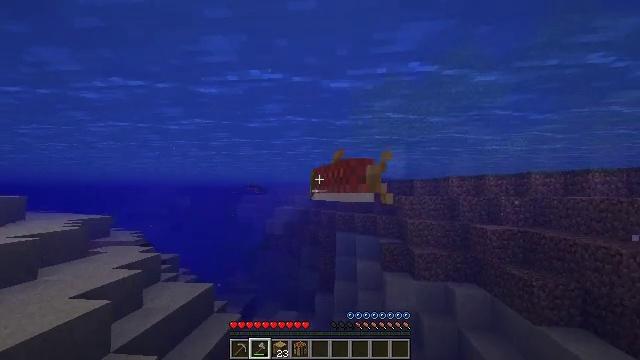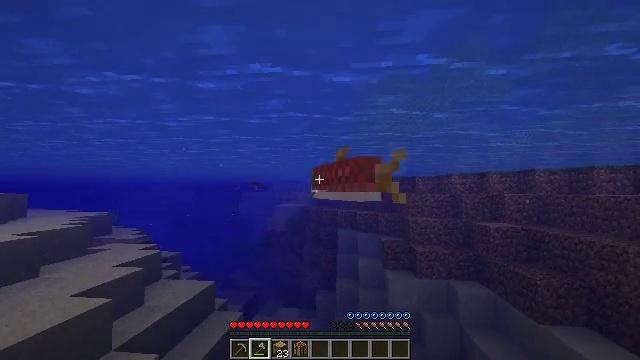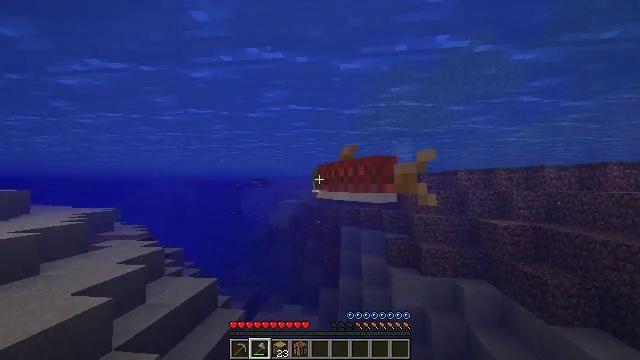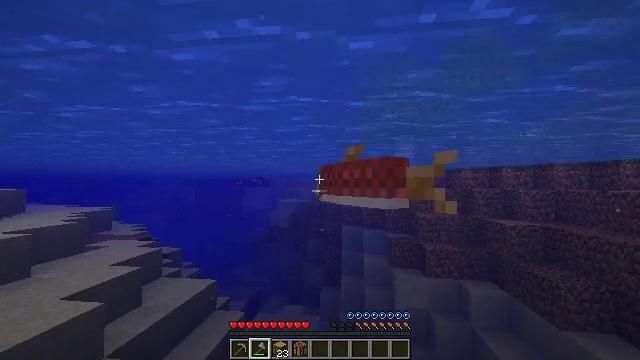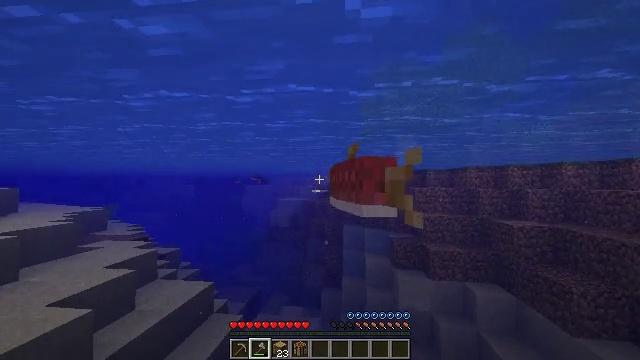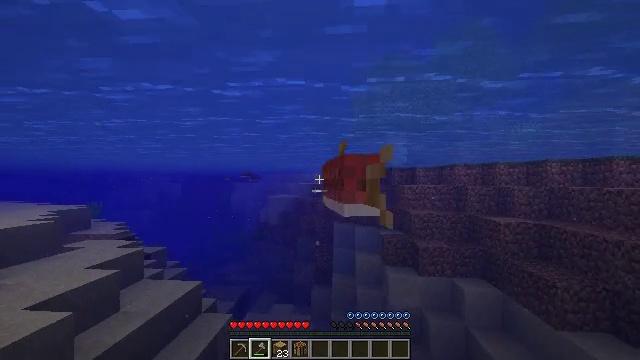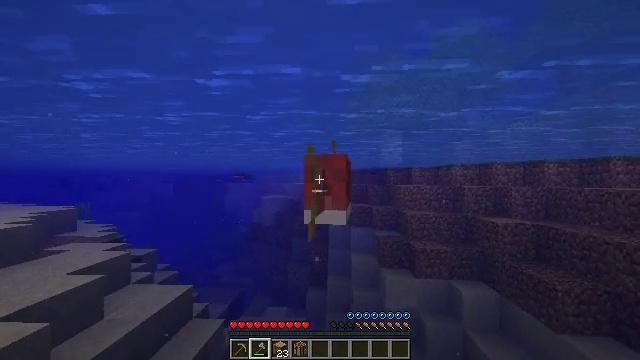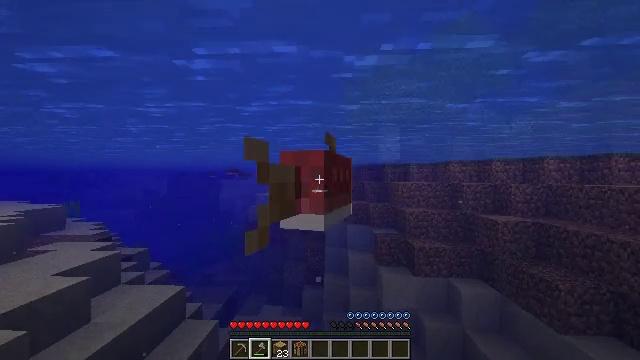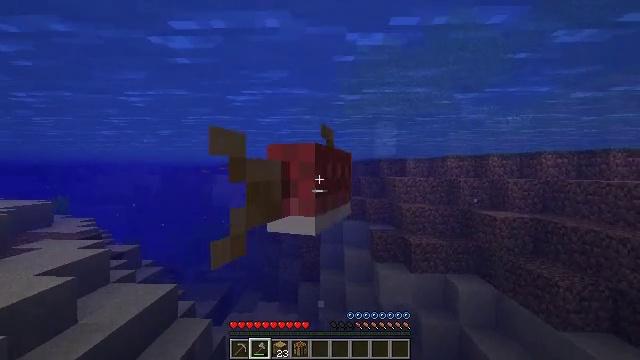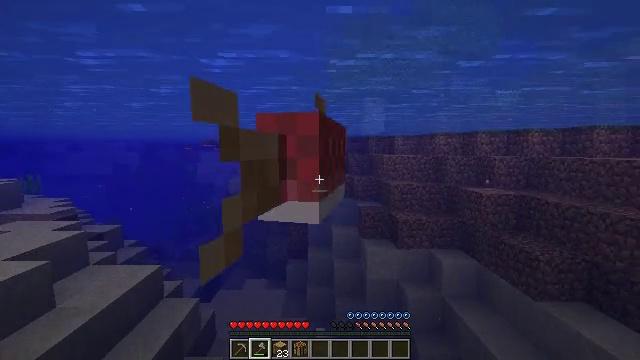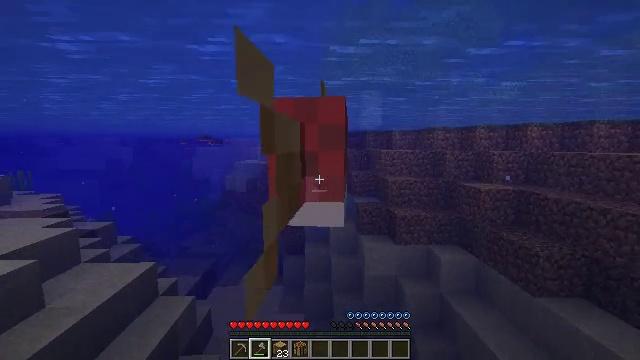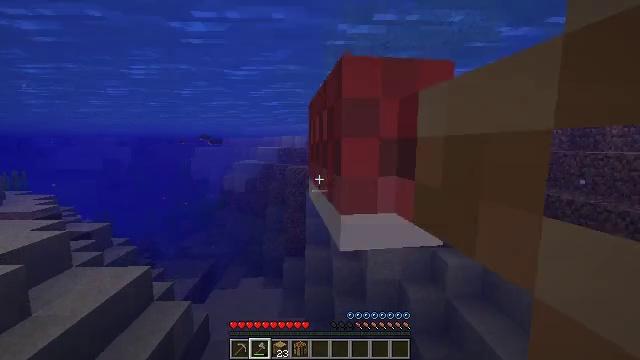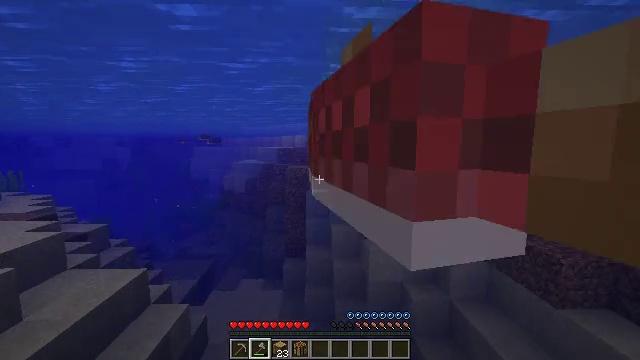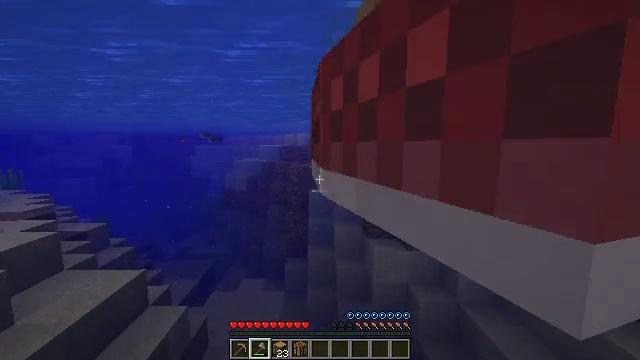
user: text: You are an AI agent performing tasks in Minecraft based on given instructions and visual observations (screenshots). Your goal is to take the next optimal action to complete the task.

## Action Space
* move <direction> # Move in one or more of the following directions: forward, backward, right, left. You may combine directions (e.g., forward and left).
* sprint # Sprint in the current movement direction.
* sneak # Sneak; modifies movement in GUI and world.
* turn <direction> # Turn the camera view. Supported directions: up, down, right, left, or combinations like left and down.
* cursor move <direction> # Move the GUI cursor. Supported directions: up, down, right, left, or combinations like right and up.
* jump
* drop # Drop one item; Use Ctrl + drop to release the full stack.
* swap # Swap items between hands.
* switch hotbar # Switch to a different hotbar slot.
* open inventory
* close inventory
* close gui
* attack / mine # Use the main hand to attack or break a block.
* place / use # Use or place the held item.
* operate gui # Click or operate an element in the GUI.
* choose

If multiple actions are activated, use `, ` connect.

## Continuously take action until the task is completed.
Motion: motion action
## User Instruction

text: Kill the salmon.
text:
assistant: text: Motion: move forward, sprint
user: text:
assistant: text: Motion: move forward, sprint
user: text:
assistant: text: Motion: move forward, sprint
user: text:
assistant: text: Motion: move forward, sprint
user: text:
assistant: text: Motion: move forward, sprint, turn right
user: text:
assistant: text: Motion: move forward, sprint, turn right
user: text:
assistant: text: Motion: move forward, sprint
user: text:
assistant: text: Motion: move forward, sprint, turn right and down
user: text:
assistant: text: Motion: move forward, sprint, turn right and down, attack / mine
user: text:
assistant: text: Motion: move forward, sprint, turn down, attack / mine
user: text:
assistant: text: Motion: move forward, sprint, attack / mine
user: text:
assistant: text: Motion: move forward, sprint
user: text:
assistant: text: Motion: move forward, sprint
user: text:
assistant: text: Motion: sprint